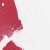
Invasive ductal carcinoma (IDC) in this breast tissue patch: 0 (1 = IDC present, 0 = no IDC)